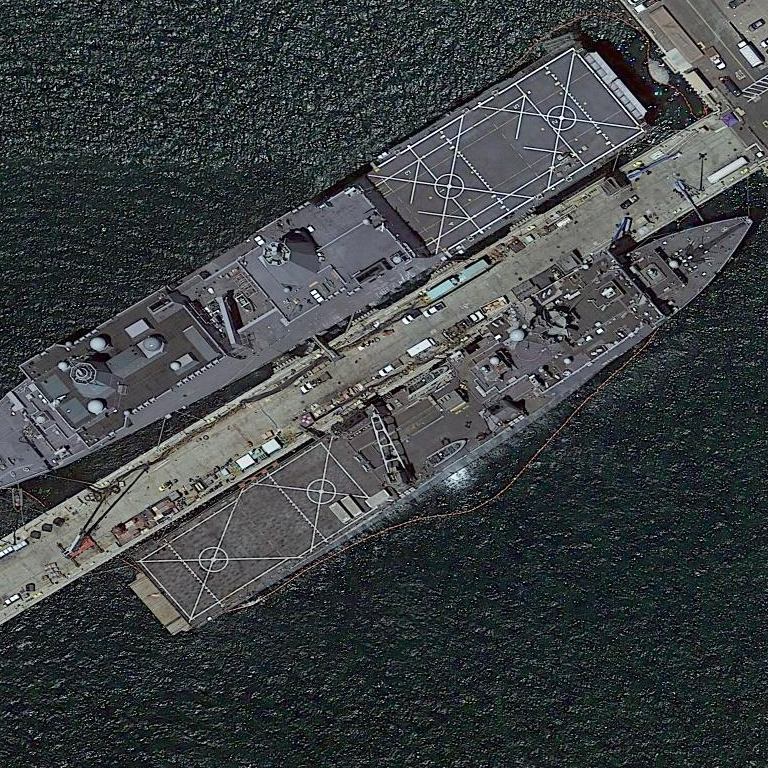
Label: combat